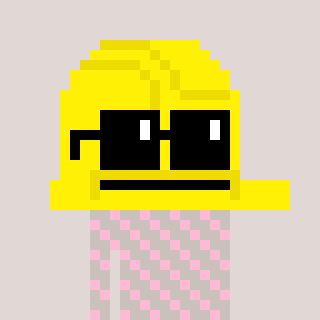
a pixel art character with square black sunglasses, a construction helmet-shaped head and a foggrey-colored body on a warm background